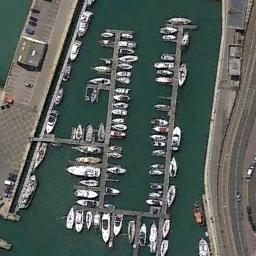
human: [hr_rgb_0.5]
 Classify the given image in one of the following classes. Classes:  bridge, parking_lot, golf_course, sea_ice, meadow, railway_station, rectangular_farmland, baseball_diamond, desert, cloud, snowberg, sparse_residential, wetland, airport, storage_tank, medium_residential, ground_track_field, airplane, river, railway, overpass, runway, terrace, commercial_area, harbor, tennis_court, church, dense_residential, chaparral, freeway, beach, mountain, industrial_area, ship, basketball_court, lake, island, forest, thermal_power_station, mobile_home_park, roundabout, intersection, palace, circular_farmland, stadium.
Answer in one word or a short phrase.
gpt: harbor